Current action and preconditions to check: path_clear

Your task: For each precondition in the list above, predict whether it will hold at this action.

Consider the current scene as observed from the mobile robot's camera, and analyze the predicted future states of all dynamic agents (e.g., people, animals, vehicles, or any moving entities) within the NEXT SECOND.

IMPORTANT: Only answer "very likely" if you are absolutely certain—based on strong, clear evidence—that a dynamic agent will violate the precondition in the predicted future state. Do NOT answer "very likely" for unlikely, ambiguous, or low-probability risks.

Ask yourself for each precondition: Is there a high probability, with clear and convincing evidence, that the predicted future states of any dynamic agent will interfere with the predicted future state of the currently executing action within the NEXT SECOND, causing that precondition to fail?

Assess the risk level based on these predictions. Use "likely" or "very likely" if motions create a clear risk of interference.

Use "neutral" or "improbable" if agents are nearby but their predicted paths are clearly diverging or non-conflicting.

Failure Risk Categories: "very improbable", "improbable", "neutral", "likely", "very likely"

Answer Format: Output ONLY the probability_of_failure value from these categories: "very improbable", "improbable", "neutral", "likely", "very likely"

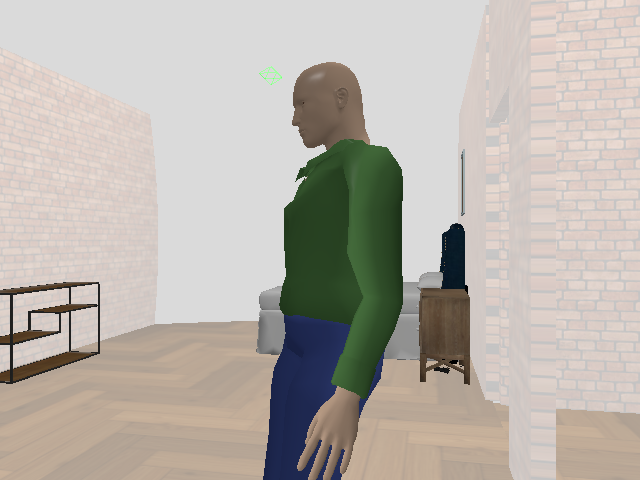

Answer: very likely